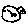
Label: fish